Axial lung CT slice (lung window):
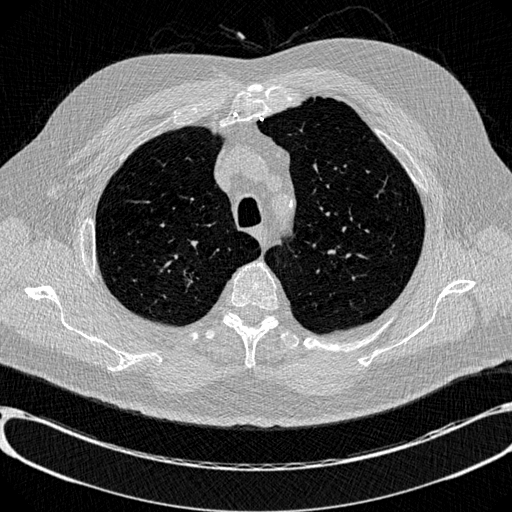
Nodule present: no